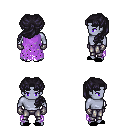
a pixel art fantasy rpg character, male body template, dark elf, purple skin, maroon tattered cape, metal pants, raven princess hairstyle, metal gloves, black slippers, four views (front, back, left, right), 2x2 character sprite sheet, small pixel art, hard edges, no anti-aliasing